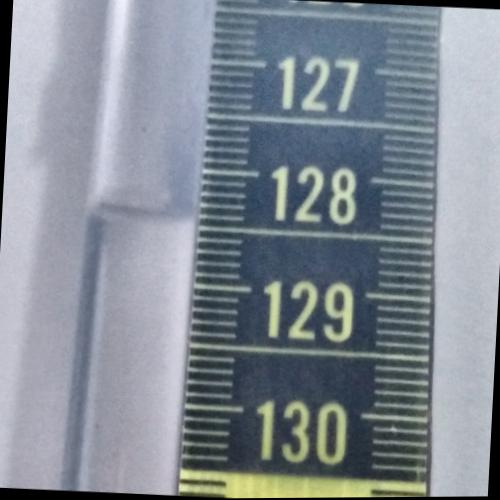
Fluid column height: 128.4 cm